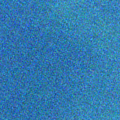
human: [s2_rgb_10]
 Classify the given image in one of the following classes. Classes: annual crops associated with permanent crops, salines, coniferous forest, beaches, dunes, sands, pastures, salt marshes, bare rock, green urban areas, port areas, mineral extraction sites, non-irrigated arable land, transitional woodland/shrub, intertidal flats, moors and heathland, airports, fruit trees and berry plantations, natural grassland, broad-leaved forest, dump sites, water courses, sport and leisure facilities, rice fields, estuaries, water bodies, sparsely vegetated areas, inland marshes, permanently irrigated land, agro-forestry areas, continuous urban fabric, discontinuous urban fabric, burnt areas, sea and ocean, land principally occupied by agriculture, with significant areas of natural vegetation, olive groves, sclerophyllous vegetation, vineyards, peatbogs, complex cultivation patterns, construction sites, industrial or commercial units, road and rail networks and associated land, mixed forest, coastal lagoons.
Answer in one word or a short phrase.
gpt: sea and ocean